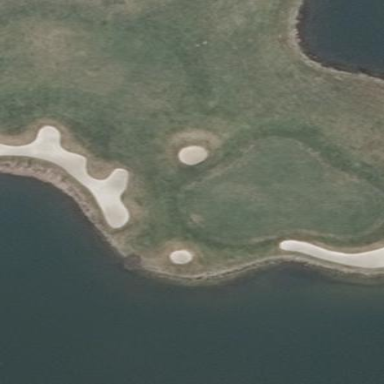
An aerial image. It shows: Golf green.